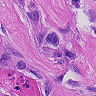
Metastatic tissue present: yes